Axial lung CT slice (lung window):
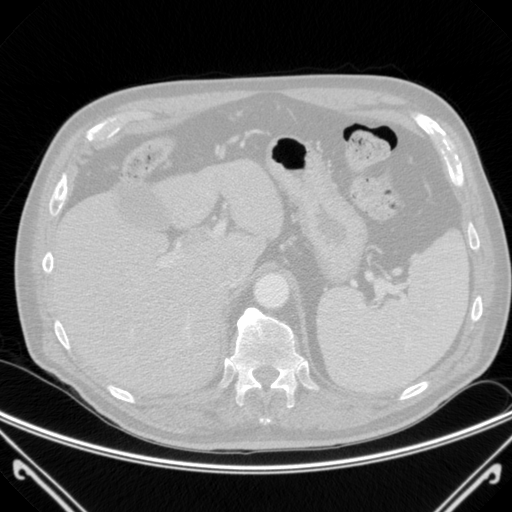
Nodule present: no